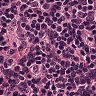
Metastatic tissue present: no